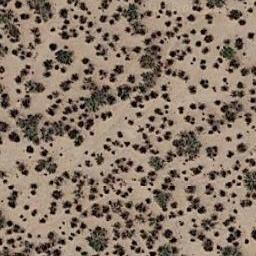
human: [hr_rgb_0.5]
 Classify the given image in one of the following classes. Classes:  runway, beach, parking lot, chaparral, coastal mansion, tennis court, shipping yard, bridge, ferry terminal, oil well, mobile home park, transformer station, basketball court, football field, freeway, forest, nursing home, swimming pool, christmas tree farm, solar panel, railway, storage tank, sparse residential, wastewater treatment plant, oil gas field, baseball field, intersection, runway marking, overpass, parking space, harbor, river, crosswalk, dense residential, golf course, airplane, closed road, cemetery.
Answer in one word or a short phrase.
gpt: chaparral